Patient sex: M
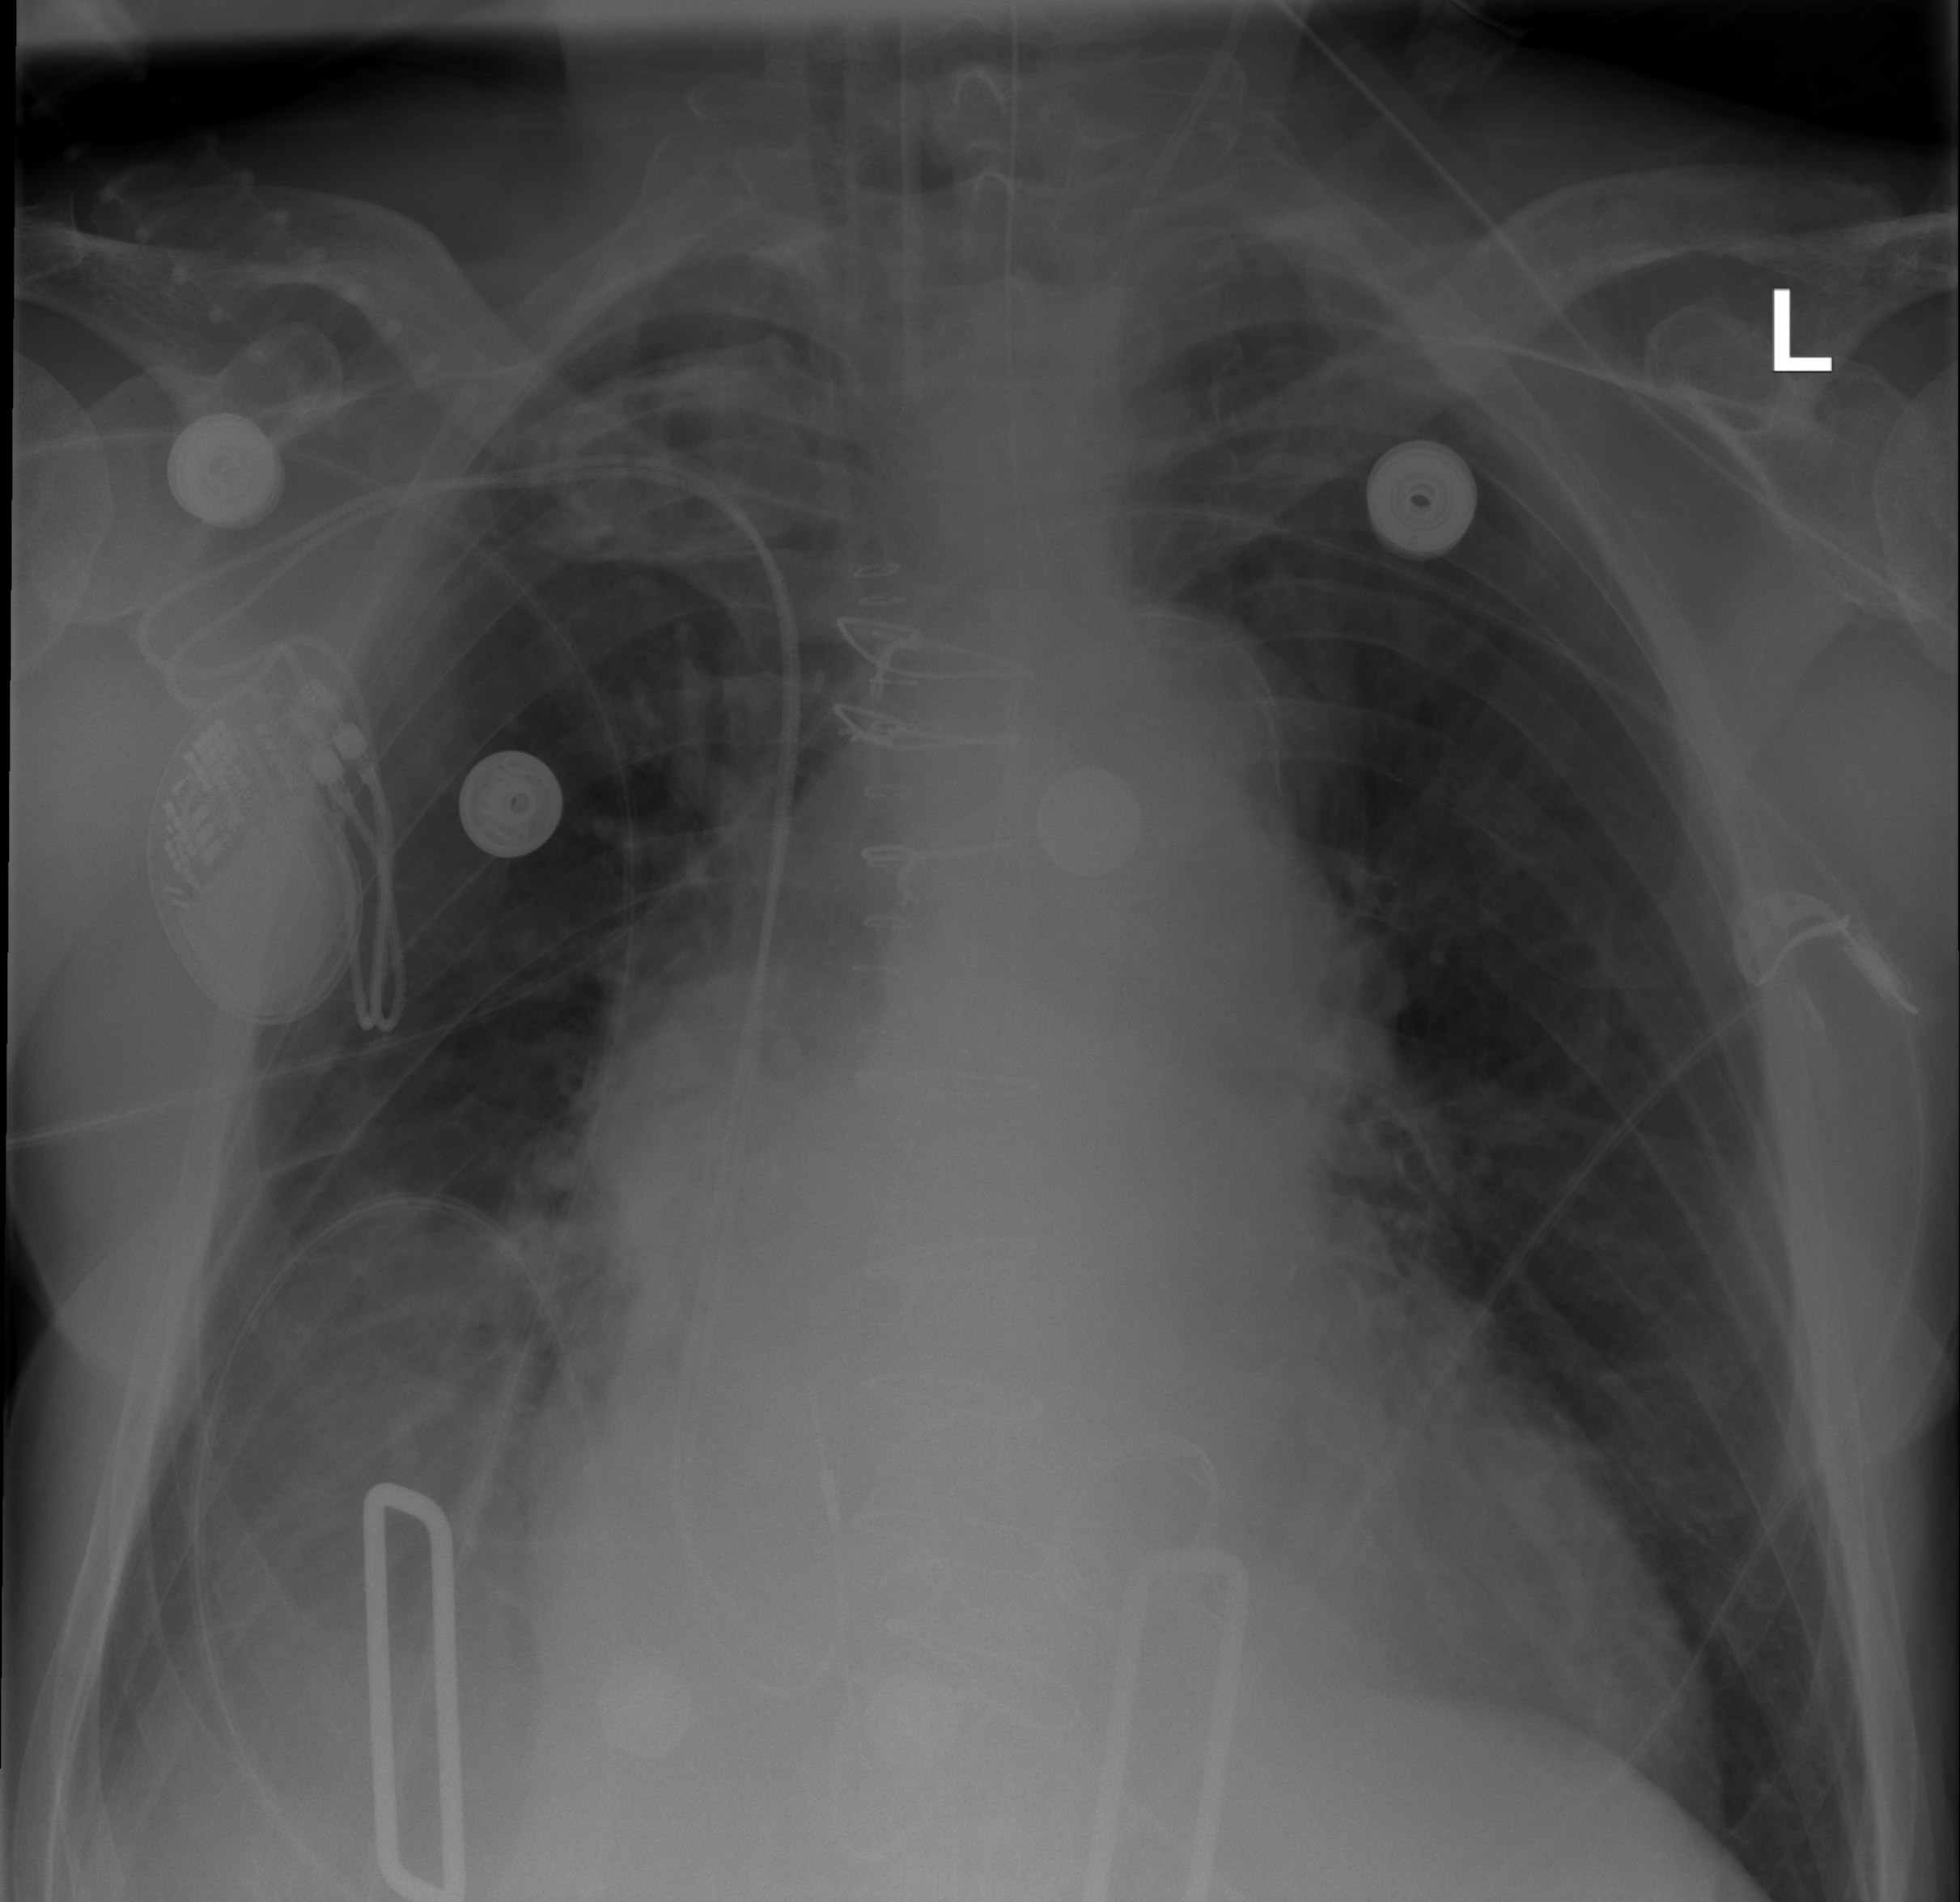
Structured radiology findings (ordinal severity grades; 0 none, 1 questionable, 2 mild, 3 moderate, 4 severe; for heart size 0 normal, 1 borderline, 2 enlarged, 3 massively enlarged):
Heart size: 2
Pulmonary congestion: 2
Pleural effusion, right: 3
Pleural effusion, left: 0
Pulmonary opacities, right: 0
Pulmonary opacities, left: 0
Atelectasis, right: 2
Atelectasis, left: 0